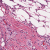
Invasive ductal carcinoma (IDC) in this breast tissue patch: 0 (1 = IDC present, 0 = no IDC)